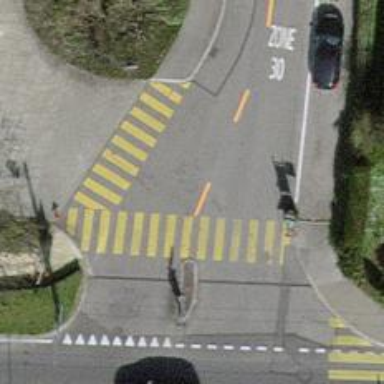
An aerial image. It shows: Marked zebra crossing on the road.